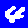
Digit: 4